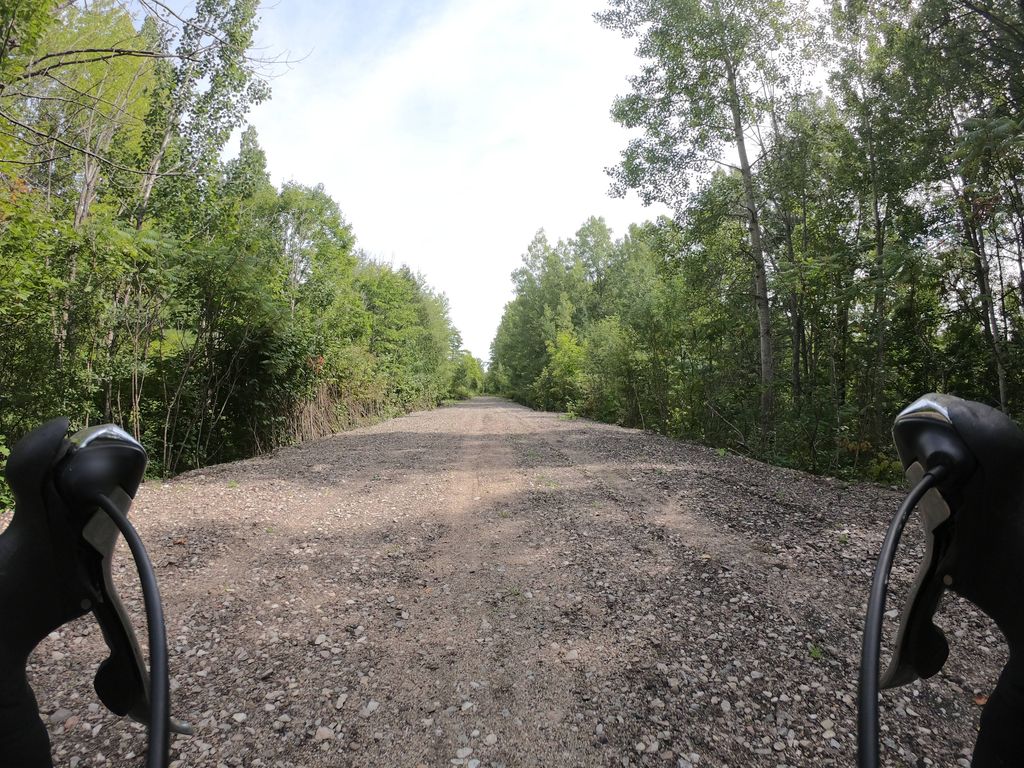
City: ottawa-gatineau